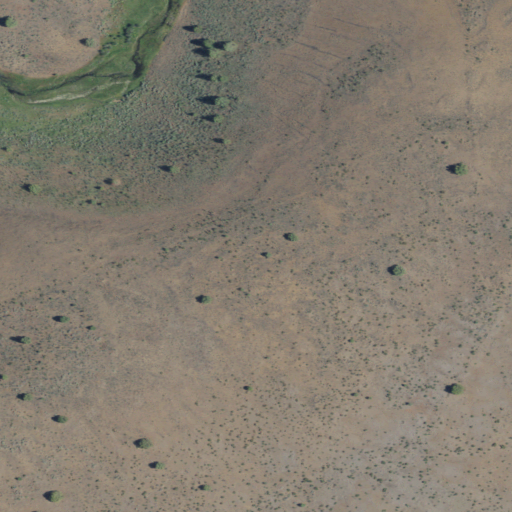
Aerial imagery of mountain in Oregon named Mills Butte containing shrub and grassland